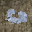
Label: 0